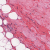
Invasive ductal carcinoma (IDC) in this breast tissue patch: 0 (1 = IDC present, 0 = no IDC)